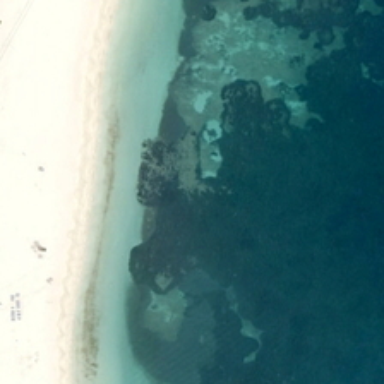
The sea beat the white spray on the beach .